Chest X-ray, PA view. Patient: 56 years old, sex M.
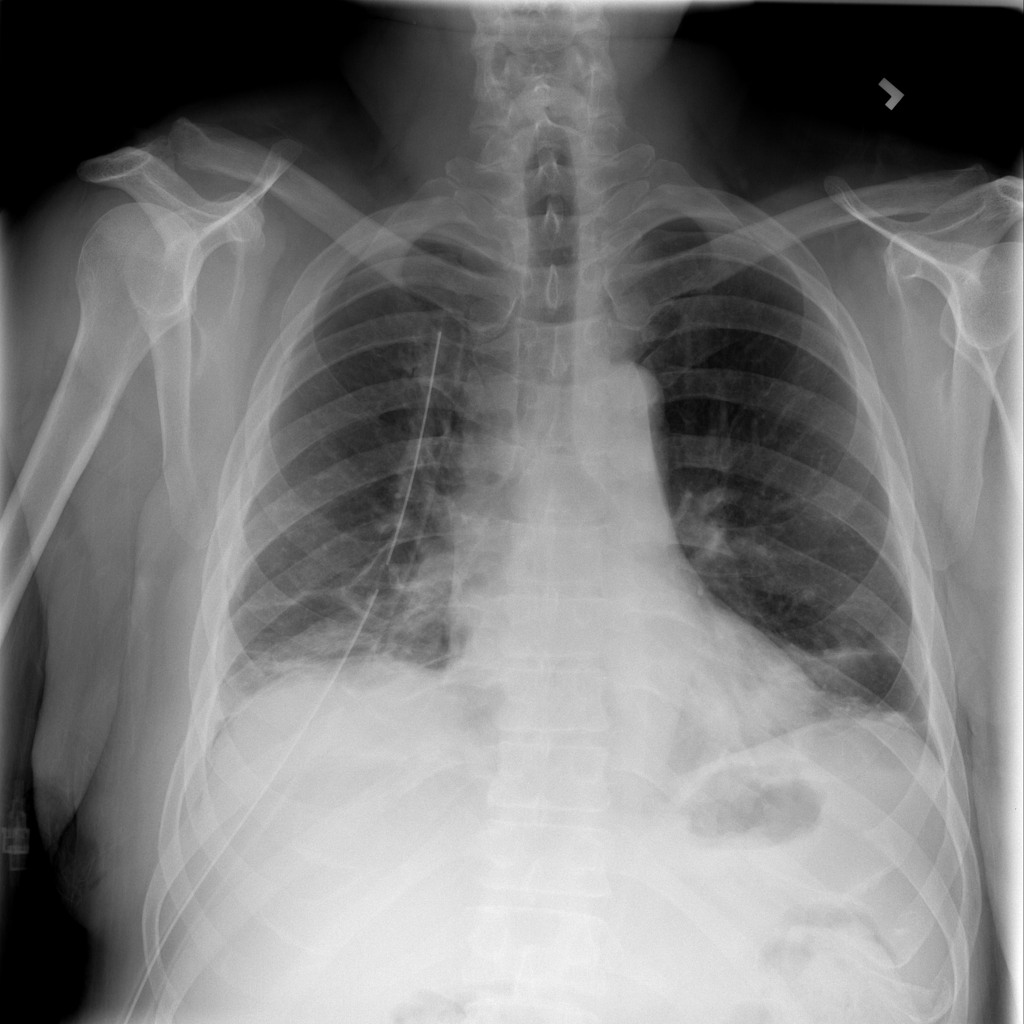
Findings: Atelectasis, Pneumothorax